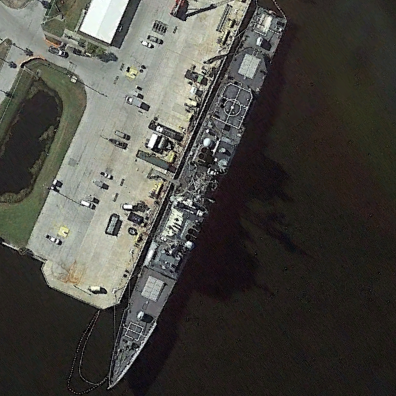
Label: Ticonderoga-class_cruiser